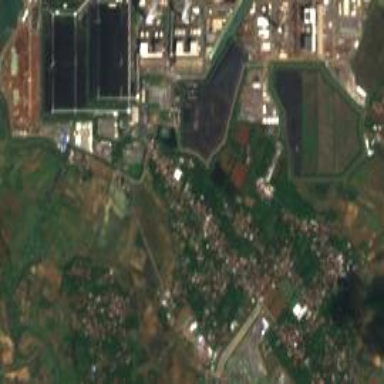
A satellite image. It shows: Industrial area with coal-powered plant.